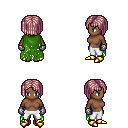
a pixel art fantasy rpg character, female body template, human, dark skin, green tattered cape, white pants, white blonde pageboy hairstyle, metal gloves, gold boots, four views (front, back, left, right), 2x2 character sprite sheet, small pixel art, hard edges, no anti-aliasing